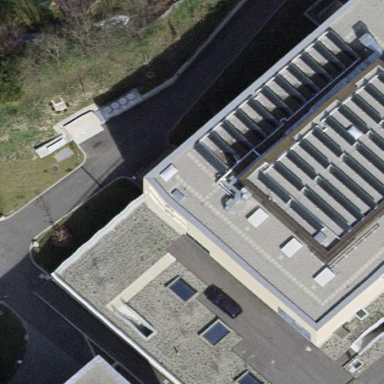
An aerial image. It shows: View of roof of building.